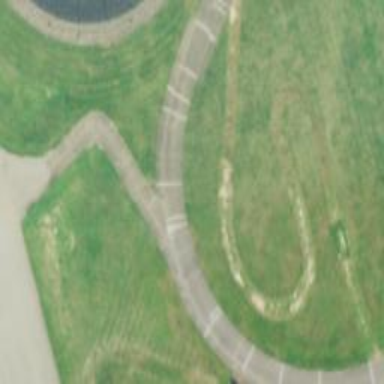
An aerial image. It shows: Motor sport raceway.